Interaction volume radius: 5 \u00c5
Interaction volume height: 10 \u00c5
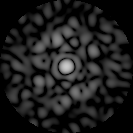
Disorder parameter: 0.8082